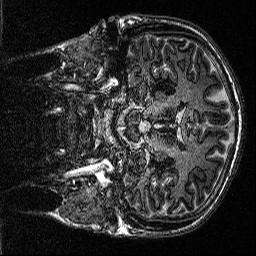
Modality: MP2RAGE
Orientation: coronal
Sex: male
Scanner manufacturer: siemens
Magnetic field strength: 3 T
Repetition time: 5 s
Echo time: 0.00292 s